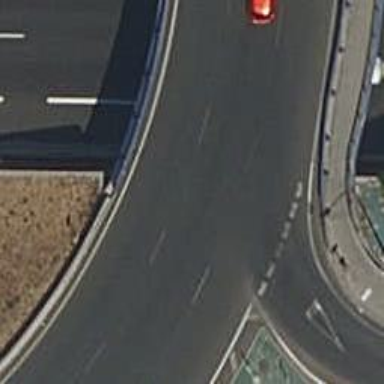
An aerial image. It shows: Roundabout on primary highway.